Field crop: maize
Growth stage: 2
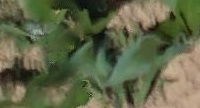
Species: maize